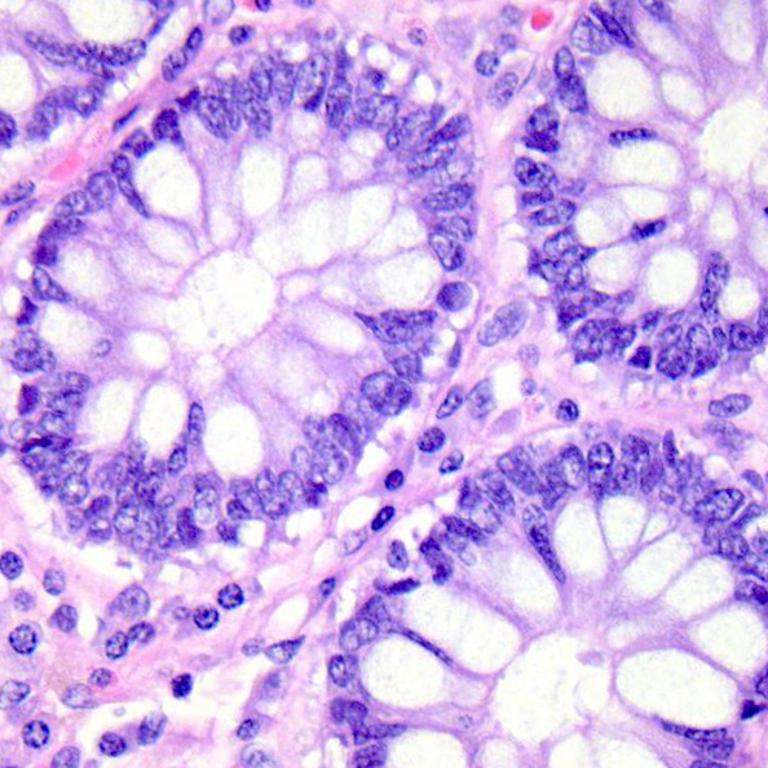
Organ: colon
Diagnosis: benign